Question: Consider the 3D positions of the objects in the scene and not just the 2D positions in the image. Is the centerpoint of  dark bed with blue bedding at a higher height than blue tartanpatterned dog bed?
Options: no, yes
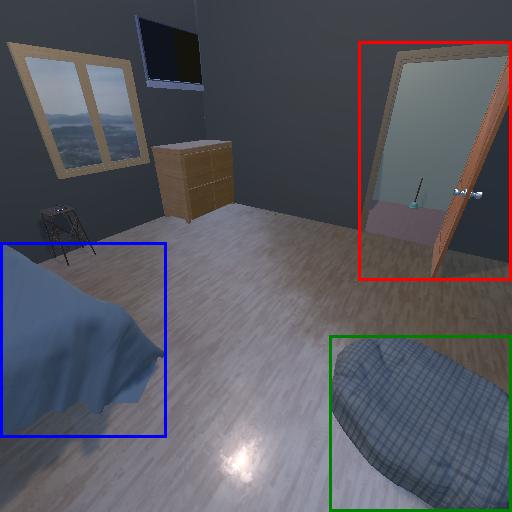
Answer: no